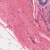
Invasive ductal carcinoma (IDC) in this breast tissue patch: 0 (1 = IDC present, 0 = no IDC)